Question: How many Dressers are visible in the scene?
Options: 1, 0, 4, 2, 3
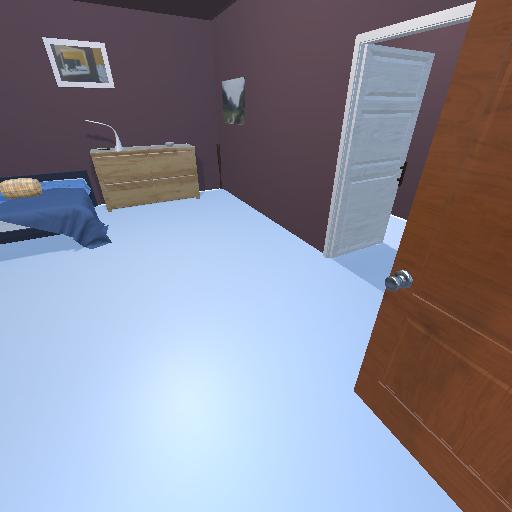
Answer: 1